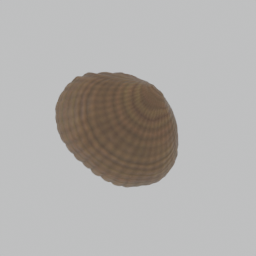
Label: animals